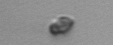
Label: Heterocapsa_rotundata